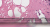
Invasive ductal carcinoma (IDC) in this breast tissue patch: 0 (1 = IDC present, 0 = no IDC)